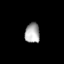
Tissue: lung
Cell type: Epithelial cells
Senescence score: 0.2113
Nuclear area (px): 290
Mean DAPI intensity: 170.31